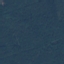
Land use / land cover class: Forest